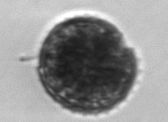
Label: Alexandrium_catenella